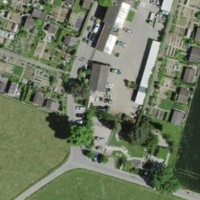
EUNIS habitat code: 53
Species observed at this site:
Hedera helix